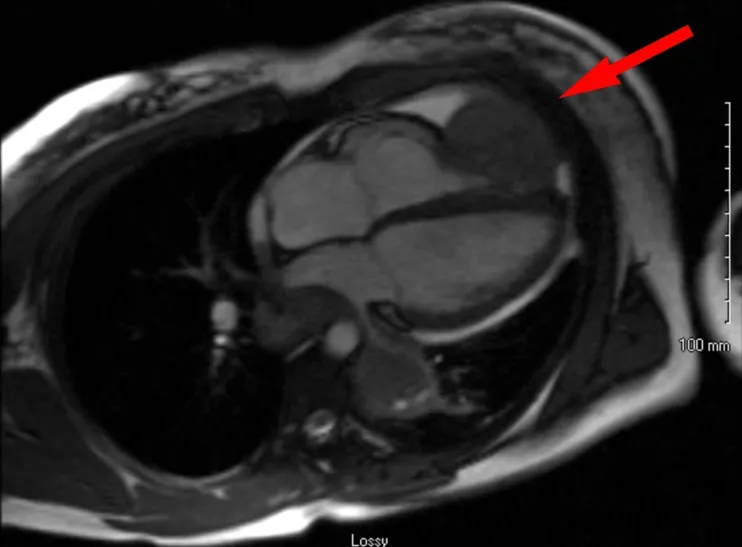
Cardiac magnetic resonance imaging. Magnetic resonance imaging cine longitudinal relaxation time (T1) imaging of the. Four-chamber view.
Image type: radiology (mri)